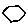
Label: hexagon